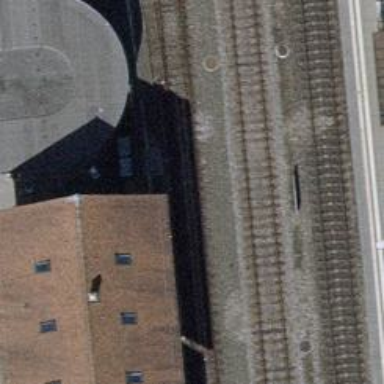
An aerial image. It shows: Railway switch.